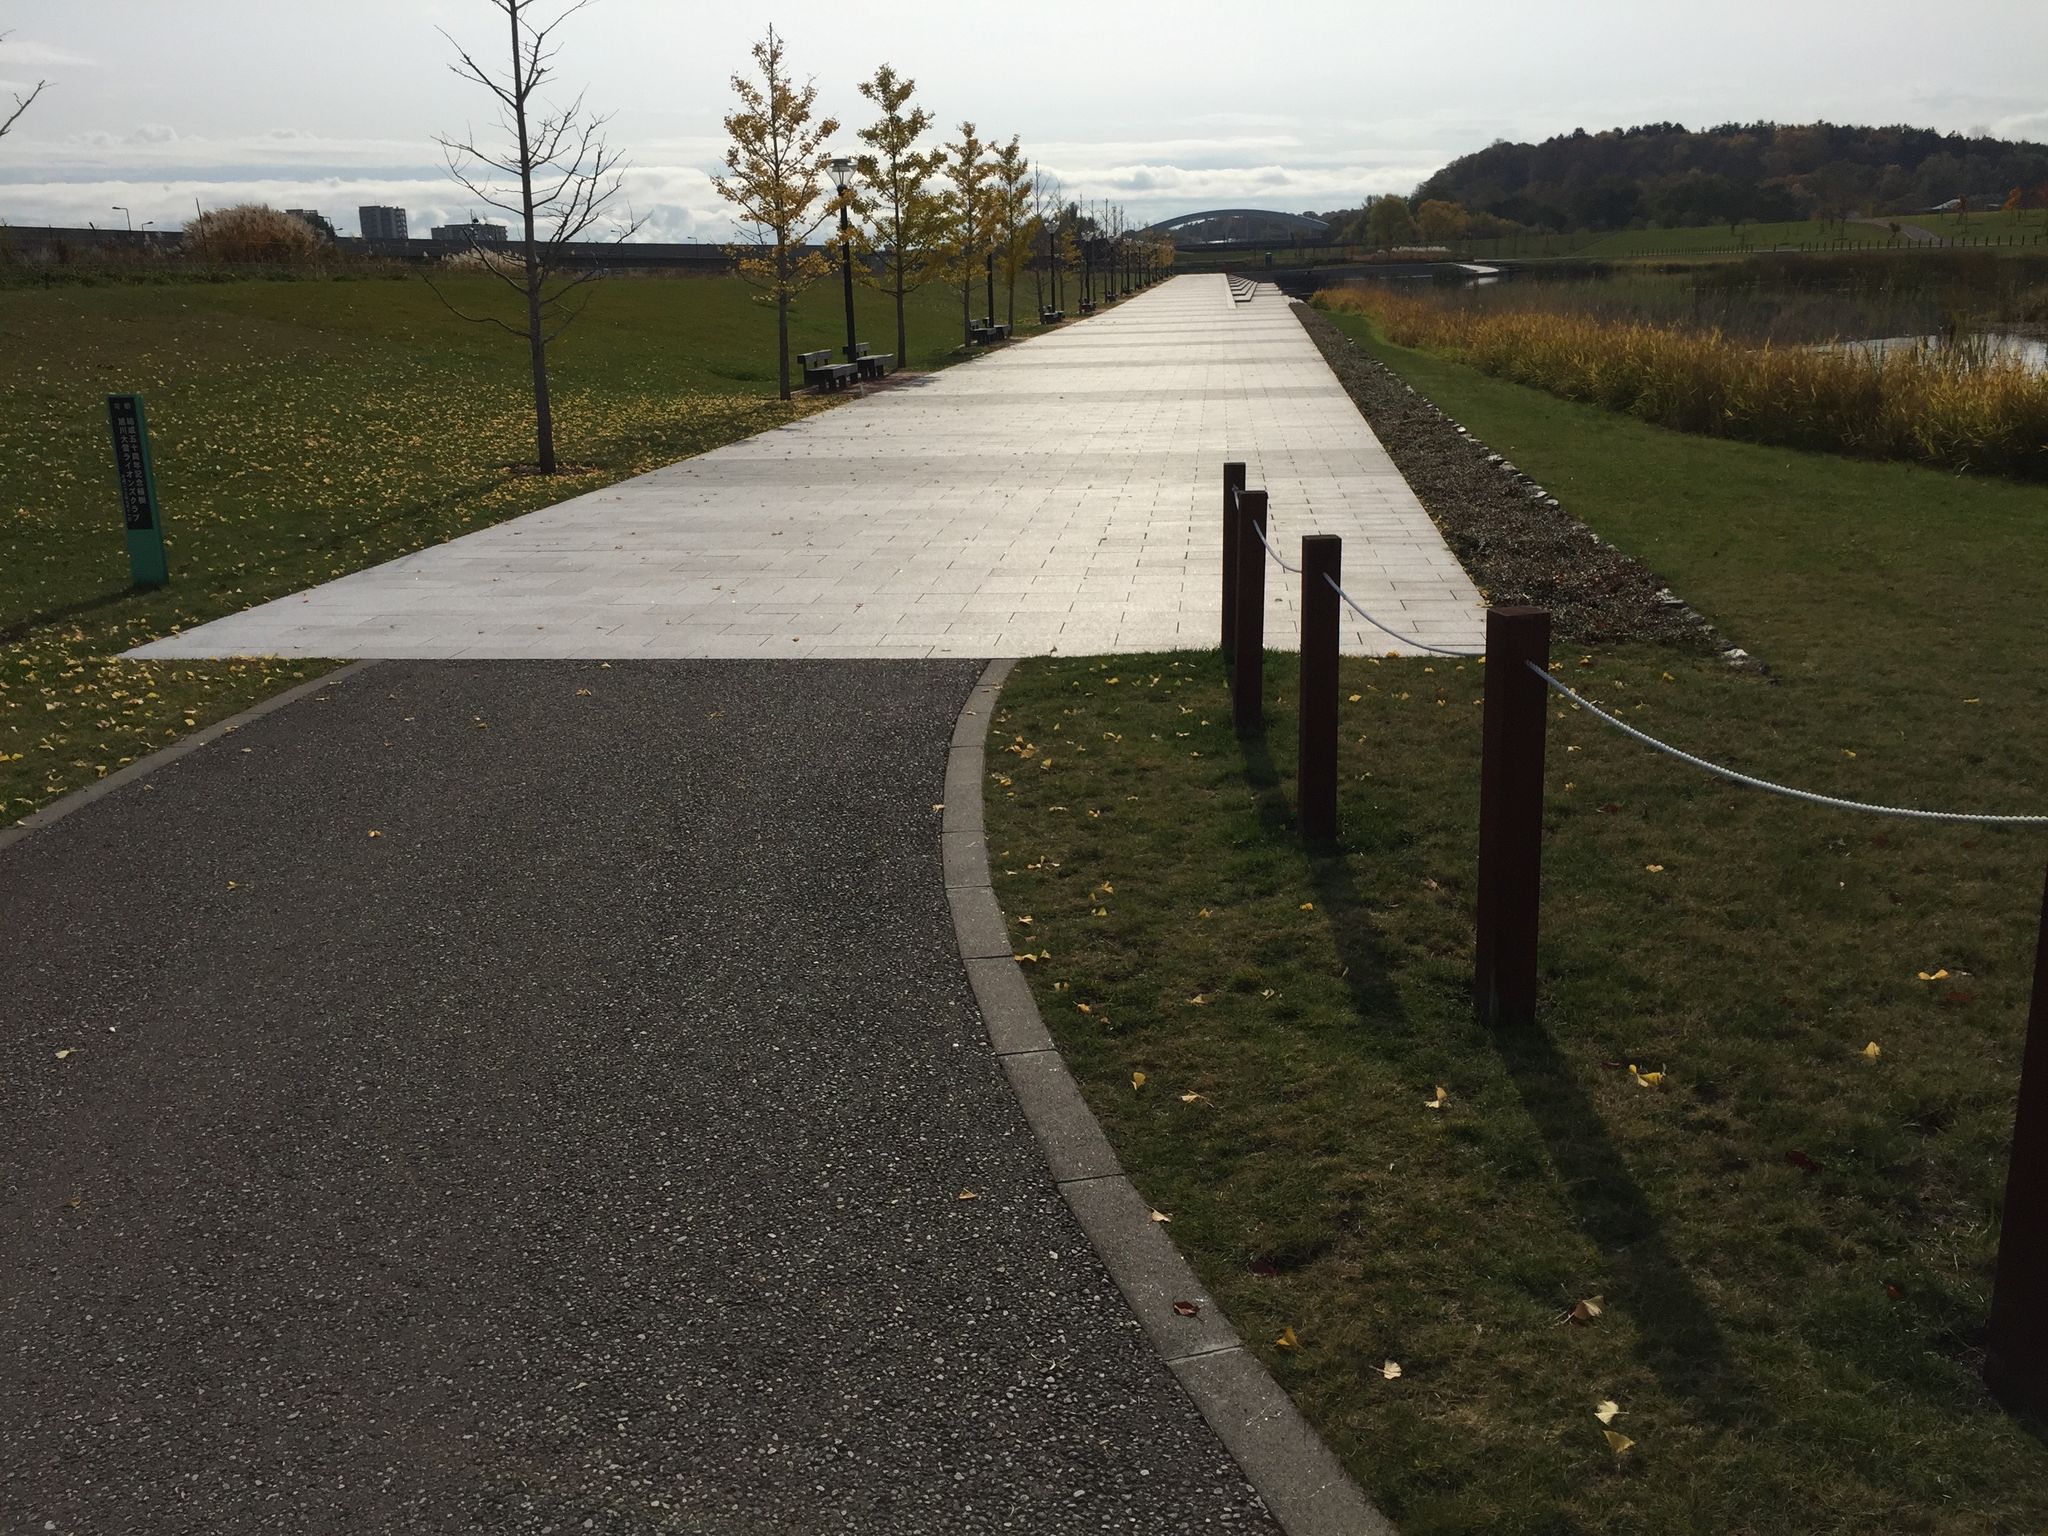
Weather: cloudy
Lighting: day
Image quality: good
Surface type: walking surface
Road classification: pedestrian, footway, path
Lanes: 1.0
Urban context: urban centre
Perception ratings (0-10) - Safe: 6.93, Lively: 1.6, Beautiful: 8, Boring: 3.9, Depressing: 4.1, Wealthy: 3.21